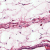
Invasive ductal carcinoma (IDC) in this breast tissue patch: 0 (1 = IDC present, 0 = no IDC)